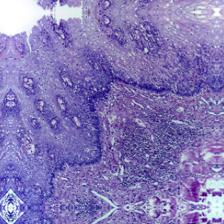
Diagnosis: Normal